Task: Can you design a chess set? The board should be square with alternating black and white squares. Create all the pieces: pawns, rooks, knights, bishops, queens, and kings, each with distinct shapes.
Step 1512:
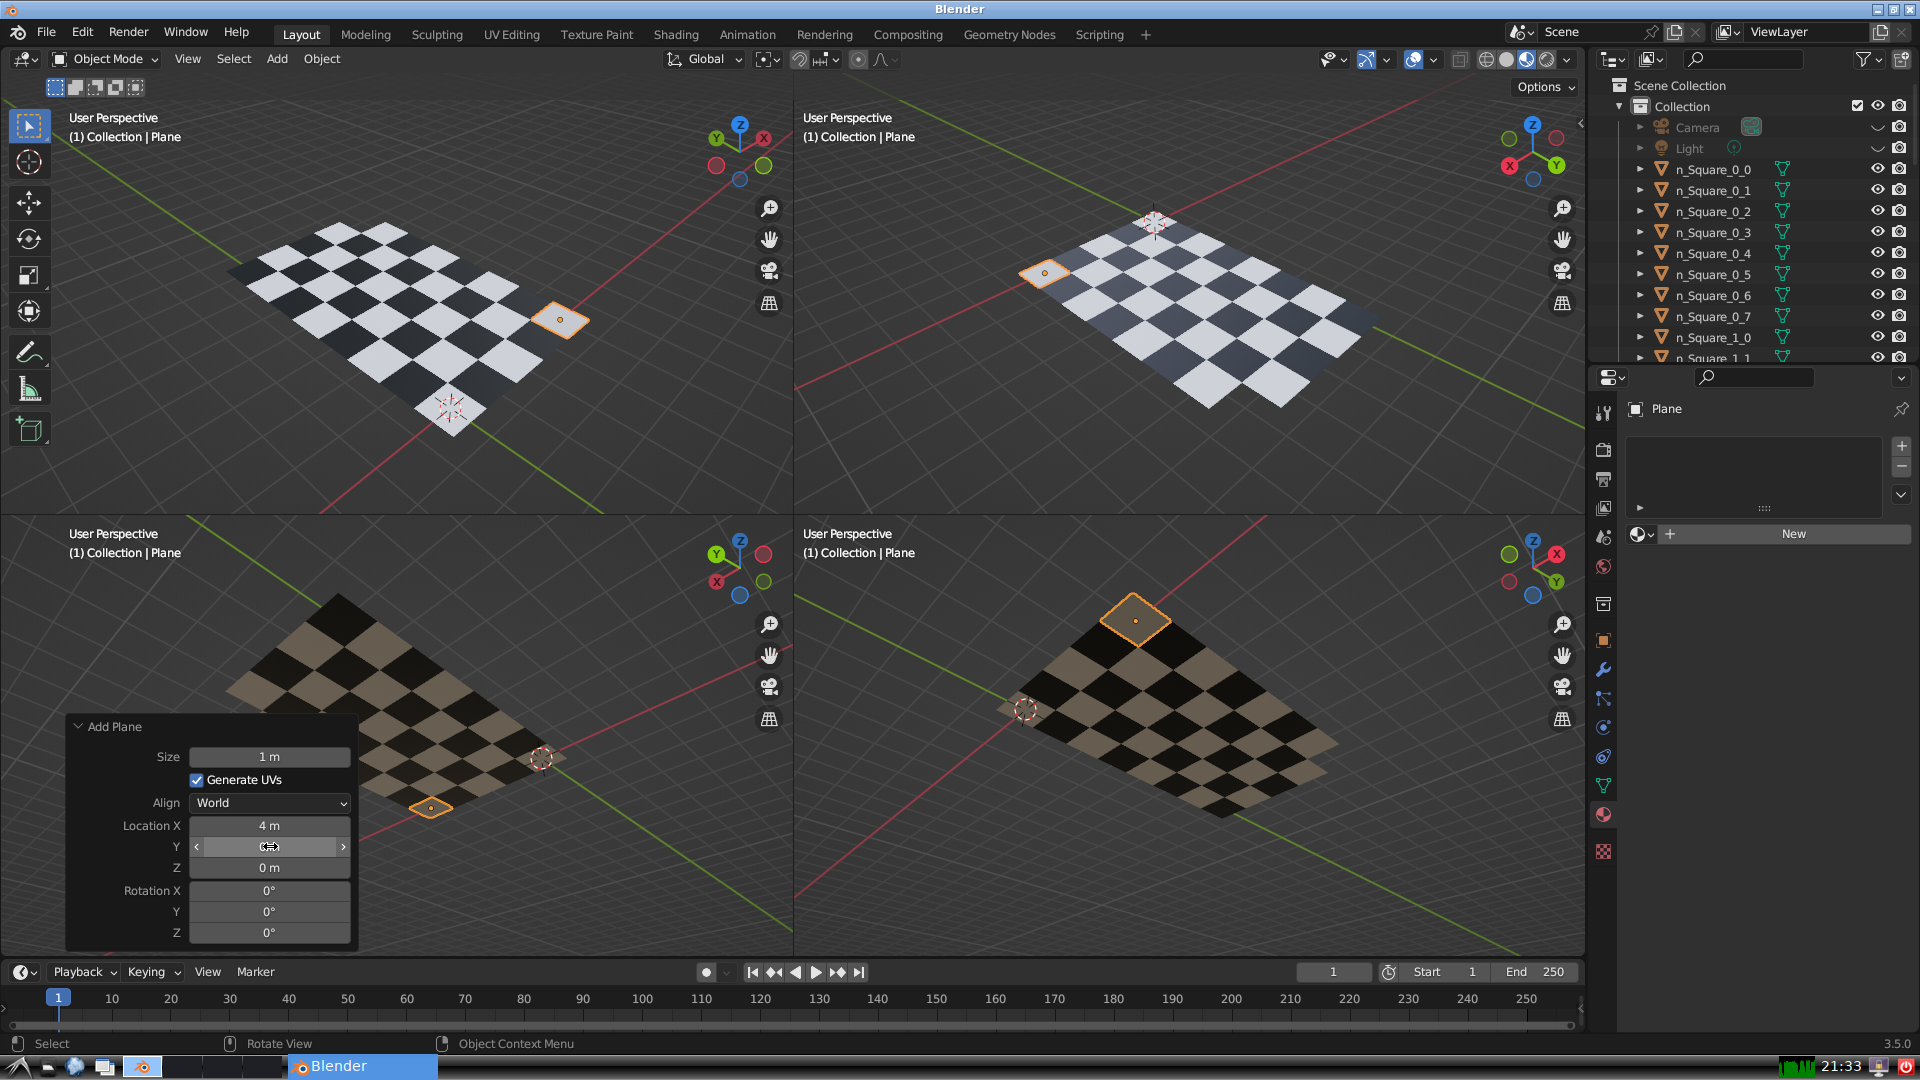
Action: click: no